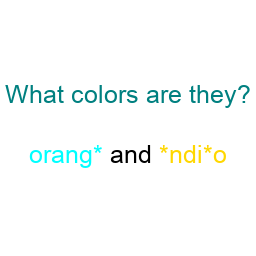
Color: cyan, gold
Color name shown: orange, indigo
Background color: white
Question text color: teal